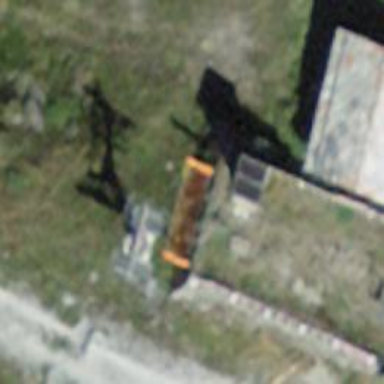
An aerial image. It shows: Pylon used for aerialway.